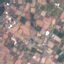
Land use / land cover: PermanentCrop